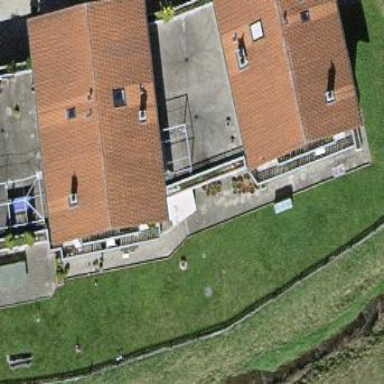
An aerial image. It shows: Building with flat roof.